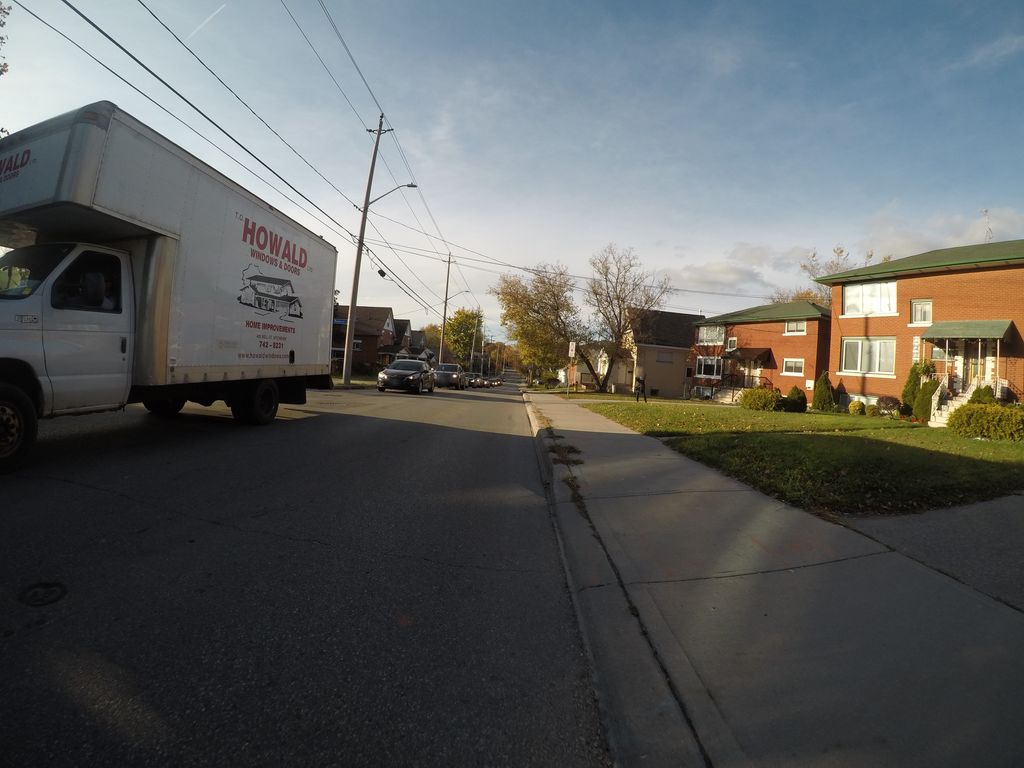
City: kitchener-waterloo